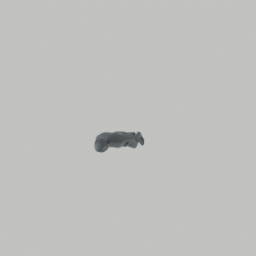
Label: people